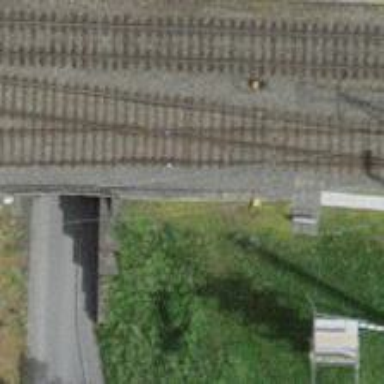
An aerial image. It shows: Single-track railway spur.